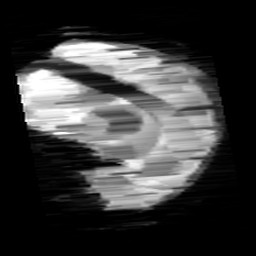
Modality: minIP
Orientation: sagittal
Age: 11
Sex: female
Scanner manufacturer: siemens
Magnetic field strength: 3 T
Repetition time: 0.027 s
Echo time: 0.02 s